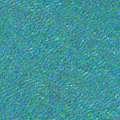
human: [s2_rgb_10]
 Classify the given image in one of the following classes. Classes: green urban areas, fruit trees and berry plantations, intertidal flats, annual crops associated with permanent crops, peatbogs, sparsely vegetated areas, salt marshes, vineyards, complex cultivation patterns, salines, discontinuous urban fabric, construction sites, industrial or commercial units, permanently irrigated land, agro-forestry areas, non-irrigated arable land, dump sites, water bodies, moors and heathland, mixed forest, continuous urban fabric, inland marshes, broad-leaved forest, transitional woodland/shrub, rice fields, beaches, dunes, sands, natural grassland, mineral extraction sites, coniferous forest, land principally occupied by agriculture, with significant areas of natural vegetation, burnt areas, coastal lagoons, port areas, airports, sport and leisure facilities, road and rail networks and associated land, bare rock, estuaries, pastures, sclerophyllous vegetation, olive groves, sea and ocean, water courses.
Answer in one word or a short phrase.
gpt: sea and ocean